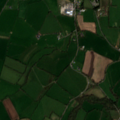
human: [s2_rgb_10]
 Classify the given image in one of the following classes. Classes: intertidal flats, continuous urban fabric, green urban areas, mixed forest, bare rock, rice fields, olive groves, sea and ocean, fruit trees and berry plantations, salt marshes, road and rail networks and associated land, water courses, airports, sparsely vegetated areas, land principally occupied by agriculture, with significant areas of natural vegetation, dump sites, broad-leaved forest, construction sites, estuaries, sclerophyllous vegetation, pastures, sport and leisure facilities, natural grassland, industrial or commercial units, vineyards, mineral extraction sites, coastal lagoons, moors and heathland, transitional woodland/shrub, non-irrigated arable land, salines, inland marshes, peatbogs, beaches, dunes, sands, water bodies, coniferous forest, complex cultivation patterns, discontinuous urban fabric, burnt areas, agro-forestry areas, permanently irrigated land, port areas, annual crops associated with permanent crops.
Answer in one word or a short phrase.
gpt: pastures